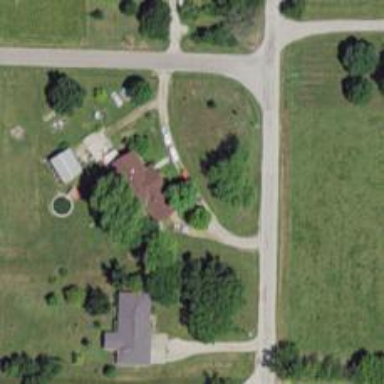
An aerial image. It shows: Driveway.